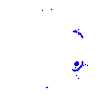
Particle: kaon